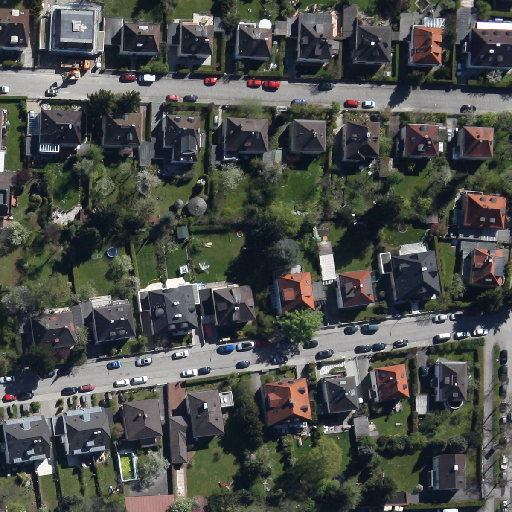
Referring expression: road